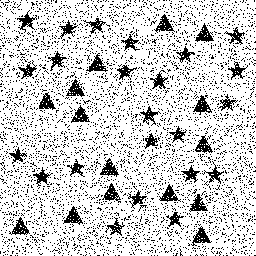
Squares: 0
Triangles: 15
Stars: 23
Total shapes: 38